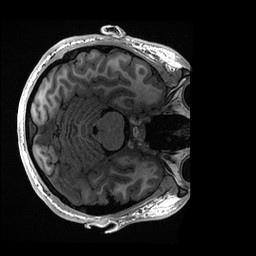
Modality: T1w
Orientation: axial
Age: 19
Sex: male
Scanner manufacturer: ge
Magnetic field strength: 3 T
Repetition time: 0.006952 s
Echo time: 0.00292 s